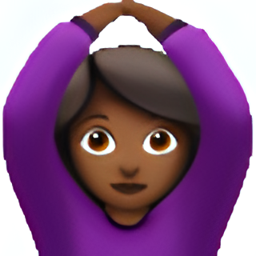
Name: woman gesturing ok type 5
Emoji: 🙆🏾‍♀️
Group: People & Body
Sub-group: person-gesture